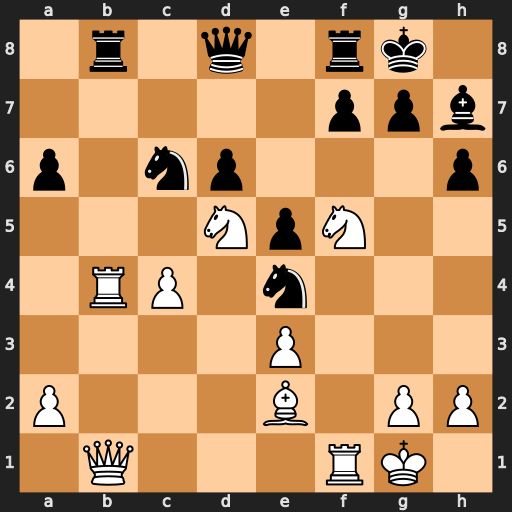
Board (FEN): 1r1q1rk1/5ppb/p1np3p/3NpN2/1RP1n3/4P3/P3B1PP/1Q3RK1
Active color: w
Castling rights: -
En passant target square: -
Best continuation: Rxb8 Qxb8 Qxe4